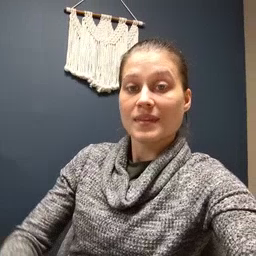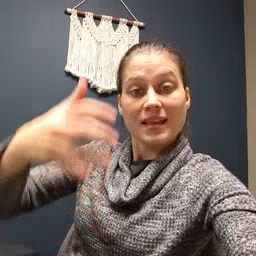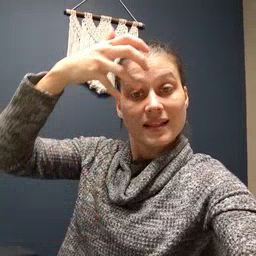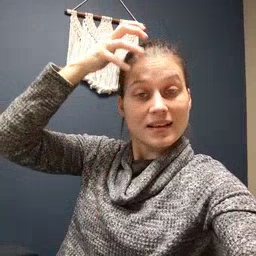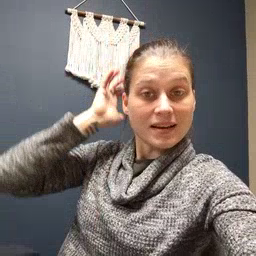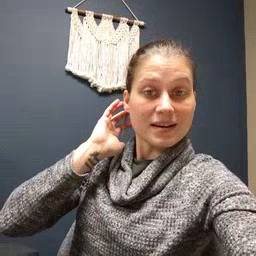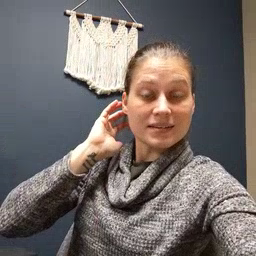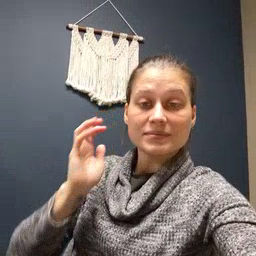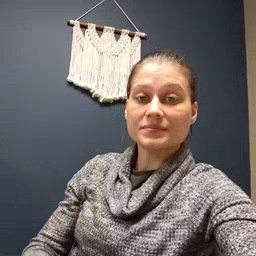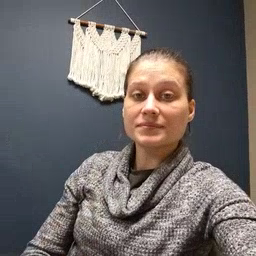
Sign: lion